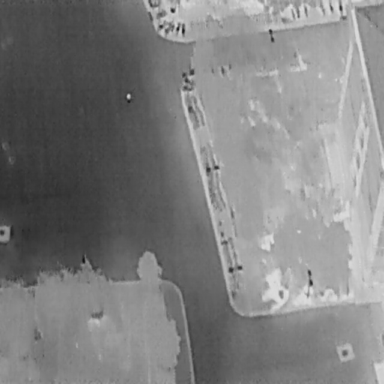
There are nine objects shown in the infrared image, including eight Bicycles, and a Person.